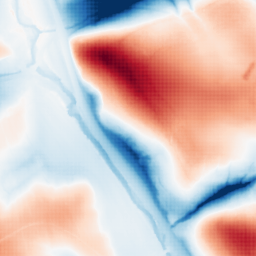
Category: classical
Decomposition family: gaussian_anisotropic
Decomposition parameters: sigma_x: 10
sigma_y: 50
Upsampling method: sinc_blackman
Upsampling parameters: scale: 2
kernel_size: 4
Upsampling scale: 2